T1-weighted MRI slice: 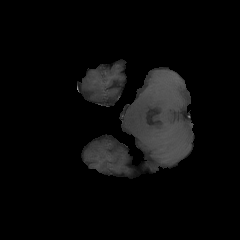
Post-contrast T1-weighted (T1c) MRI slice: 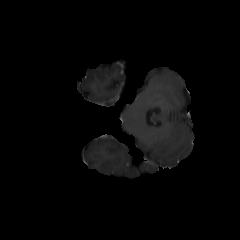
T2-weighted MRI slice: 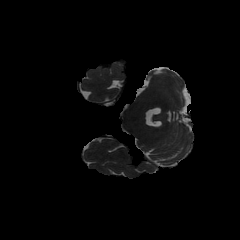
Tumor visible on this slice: no